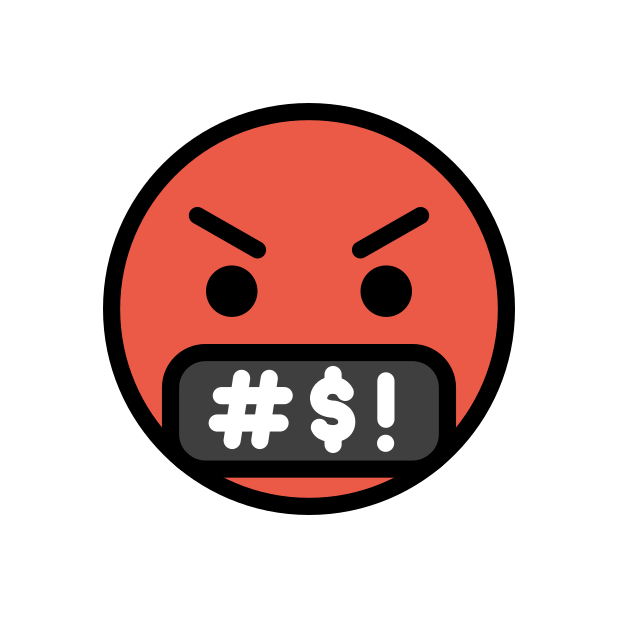
Emoji: 🤬
Name: serious face with symbols covering mouth
Unicode: 0x1f92c